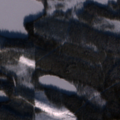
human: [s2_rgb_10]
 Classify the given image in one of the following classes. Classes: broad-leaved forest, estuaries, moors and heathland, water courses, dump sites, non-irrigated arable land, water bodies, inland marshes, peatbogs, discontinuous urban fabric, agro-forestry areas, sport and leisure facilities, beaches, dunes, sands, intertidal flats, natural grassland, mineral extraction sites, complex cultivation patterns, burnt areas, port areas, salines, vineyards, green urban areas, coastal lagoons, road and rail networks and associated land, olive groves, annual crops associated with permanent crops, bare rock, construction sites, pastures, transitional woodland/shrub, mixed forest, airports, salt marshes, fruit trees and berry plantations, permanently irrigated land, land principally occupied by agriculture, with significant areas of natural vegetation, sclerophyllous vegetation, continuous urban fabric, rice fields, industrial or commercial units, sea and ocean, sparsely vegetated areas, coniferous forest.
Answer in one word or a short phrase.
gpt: coniferous forest, mixed forest, water bodies